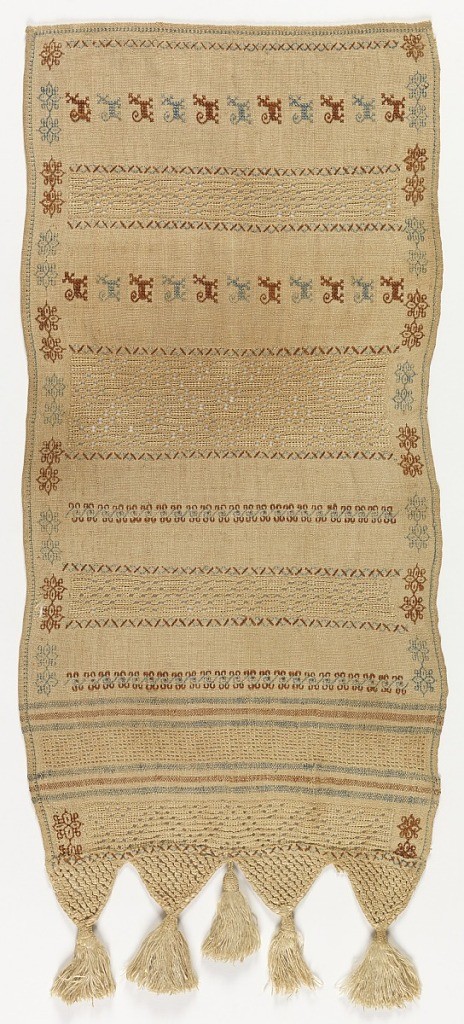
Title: Towel
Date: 19th century
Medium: silk embroidery on linen foundation Technique: embroidered in cross, back, double running, four sided, and deflected element work on plain weave foundation; end with knotted fringe sewn to towel
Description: Bands of withdrawn element work and embroidered motifs in blue and brown.  Elaborate fringe and tassels at one end.